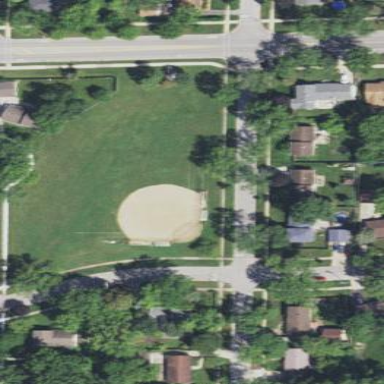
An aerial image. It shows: Baseball pitch for leisure and sports activities.